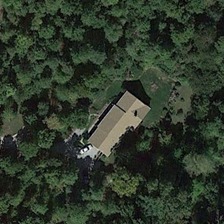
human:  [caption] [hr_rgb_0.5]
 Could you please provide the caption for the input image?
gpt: there is a yellow roof house lying in a forest together with a car .

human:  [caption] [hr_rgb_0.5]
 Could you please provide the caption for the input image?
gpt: there is a yellow roof house lying in a forest together with a car .

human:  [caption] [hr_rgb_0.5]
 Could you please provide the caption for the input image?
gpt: there is a yellow roof house lying in a forest together with a car .

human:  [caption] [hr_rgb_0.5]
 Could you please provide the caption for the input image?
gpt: this house with light brown roof has a car stopping outside surrounded by the lush wood .

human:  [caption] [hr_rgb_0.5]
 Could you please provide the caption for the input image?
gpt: a building with a car is surrounded by many green trees .